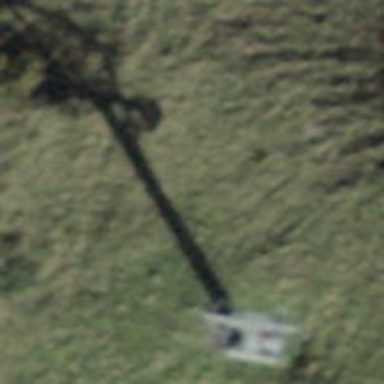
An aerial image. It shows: Pylon for aerialway.